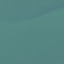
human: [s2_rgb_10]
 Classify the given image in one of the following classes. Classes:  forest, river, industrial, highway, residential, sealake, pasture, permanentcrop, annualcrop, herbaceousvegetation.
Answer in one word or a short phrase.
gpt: SeaLake